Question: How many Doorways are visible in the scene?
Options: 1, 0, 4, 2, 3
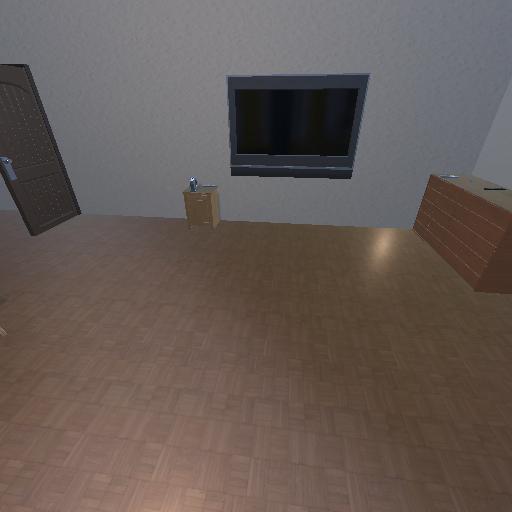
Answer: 1